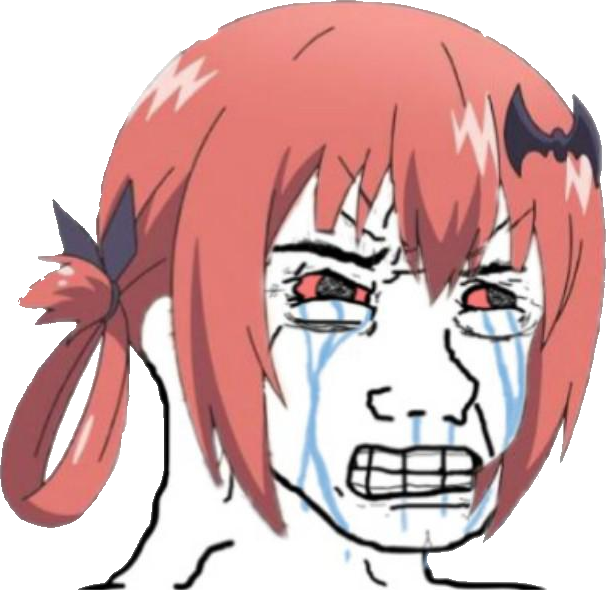
Label: 5_Crying_Wojak